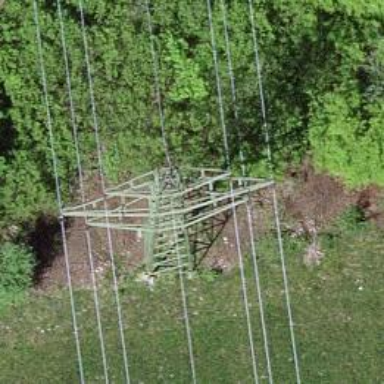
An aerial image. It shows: Power tower.